Interaction volume radius: 5 \u00c5
Interaction volume height: 25 \u00c5
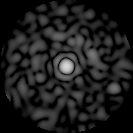
Disorder parameter: 0.8188